Question: I've been creating 'UITextView's programatically, using auto layout, in iOS 7. Something like this:
'''
_textView = [UITextView new];
_textView.translatesAutoresizingMaskIntoConstraints = NO;
_textView.font = [UIFont systemFontOfSize:18.0];
_textView.delegate = self;
[self.view addSubview:_textView];
'''
In addition to the other constraints I've created, I have for the bottom of the text view:
'''
_textViewBottomConstraint =
[NSLayoutConstraint constraintWithItem:_textView
attribute:NSLayoutAttributeBottom
relatedBy:NSLayoutRelationEqual
toItem:self.bottomLayoutGuide
attribute:NSLayoutAttributeTop
multiplier:1.0
constant:0.0];
[self.view addConstraint:_textViewBottomConstraint];
'''
So that I can change the constraint when the keyboard shows:
'''
- (void)keyboardDidShow:(NSNotification*)sender
{
CGRect keyboardFrame =
[sender.userInfo[UIKeyboardFrameEndUserInfoKey] CGRectValue];
CGRect convertedFrame =
[self.view convertRect:keyboardFrame fromView:self.view.window];
_textViewBottomConstraint.constant = -convertedFrame.size.height;
[_textView layoutIfNeeded];
}
'''
That's all been working fine...
### Problem
I've just switched over to Xcode 6 and iOS 8 (late, I know) - and the text within the 'UITextView' now has an inset at the top. E.g. (Text view background is yellow):

What's causing the inset? Is it connected to 'NSTextContainer' and 'textContainerInset'?
- 'NSTextContainer''textContainerInset''UITextView'-
If yes, I'd appreciate some guidance for programatically creating a 'UITextView' along with the necessary 'NSTextContainer' and 'NSLayoutManager'; then setting 'textContainerInset'. (I'll be using auto layout, programatically).
Thanks.
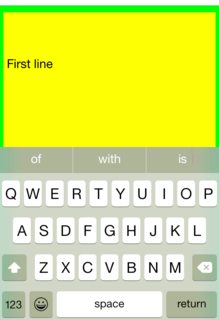
Answer: I think automaticallyAdjustsScrollViewInsets works a bit differently in iOS 8. In 7, it only applied if the controller's view property was a scrollView. In 8, it seems to apply to scroll views that are subviews of the controllers' view.